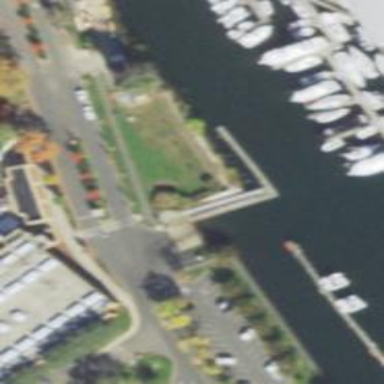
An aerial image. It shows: Slipway on leisure land.